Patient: sex M, age 74
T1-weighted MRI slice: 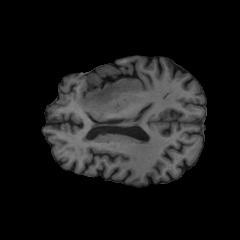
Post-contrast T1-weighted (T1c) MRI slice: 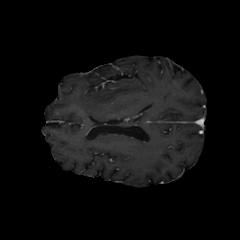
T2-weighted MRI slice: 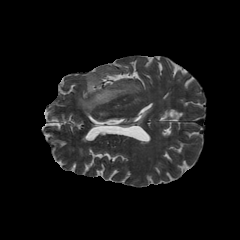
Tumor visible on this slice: yes
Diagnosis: Glioblastoma, IDH-wildtype
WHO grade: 4